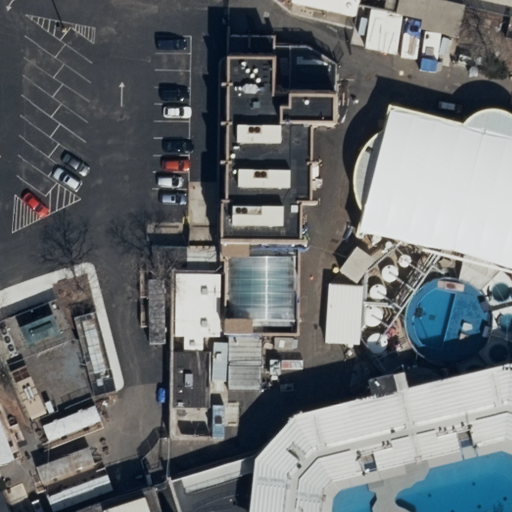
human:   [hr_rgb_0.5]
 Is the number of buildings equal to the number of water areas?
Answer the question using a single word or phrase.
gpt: no

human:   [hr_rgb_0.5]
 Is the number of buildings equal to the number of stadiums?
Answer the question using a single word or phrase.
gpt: no

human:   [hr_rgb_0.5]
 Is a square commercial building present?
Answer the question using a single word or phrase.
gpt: no

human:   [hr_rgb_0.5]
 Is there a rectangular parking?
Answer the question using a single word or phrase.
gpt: yes

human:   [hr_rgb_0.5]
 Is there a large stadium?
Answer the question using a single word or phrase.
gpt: no

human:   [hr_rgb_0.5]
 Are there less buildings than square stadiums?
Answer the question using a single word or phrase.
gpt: no

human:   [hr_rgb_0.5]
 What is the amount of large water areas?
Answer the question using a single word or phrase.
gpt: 0

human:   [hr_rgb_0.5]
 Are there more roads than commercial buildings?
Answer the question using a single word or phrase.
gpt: yes

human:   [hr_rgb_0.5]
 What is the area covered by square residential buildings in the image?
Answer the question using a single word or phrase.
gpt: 0m2

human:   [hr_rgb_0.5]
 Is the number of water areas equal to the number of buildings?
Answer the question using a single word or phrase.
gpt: no

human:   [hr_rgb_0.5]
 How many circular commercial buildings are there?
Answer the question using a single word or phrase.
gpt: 0

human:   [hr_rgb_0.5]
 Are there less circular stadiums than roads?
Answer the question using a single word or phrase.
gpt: yes

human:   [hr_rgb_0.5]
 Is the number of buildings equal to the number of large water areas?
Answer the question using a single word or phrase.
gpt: no

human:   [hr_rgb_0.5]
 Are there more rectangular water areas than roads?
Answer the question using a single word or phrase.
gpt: no

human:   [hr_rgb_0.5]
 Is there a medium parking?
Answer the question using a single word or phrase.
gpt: no

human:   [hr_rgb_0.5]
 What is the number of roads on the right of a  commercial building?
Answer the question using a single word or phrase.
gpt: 0

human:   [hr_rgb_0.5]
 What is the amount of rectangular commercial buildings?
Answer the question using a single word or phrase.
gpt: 0

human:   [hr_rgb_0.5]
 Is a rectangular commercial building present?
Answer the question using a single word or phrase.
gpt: no

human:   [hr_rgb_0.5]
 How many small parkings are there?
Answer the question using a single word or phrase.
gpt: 1

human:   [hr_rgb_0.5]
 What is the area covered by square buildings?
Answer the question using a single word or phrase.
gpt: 0m2

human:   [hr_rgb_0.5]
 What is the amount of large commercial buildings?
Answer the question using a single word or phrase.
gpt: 0

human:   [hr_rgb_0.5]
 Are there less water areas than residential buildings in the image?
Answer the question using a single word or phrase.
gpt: yes

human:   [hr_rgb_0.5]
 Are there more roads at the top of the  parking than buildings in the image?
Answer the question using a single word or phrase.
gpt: no

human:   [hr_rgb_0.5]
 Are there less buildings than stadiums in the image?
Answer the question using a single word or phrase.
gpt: no

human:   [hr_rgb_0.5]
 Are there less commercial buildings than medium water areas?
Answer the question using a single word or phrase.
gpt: yes

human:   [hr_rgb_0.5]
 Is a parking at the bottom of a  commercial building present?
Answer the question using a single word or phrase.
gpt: no

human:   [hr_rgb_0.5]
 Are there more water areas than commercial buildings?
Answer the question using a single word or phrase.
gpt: yes

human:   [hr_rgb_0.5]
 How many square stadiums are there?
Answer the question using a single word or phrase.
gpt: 0

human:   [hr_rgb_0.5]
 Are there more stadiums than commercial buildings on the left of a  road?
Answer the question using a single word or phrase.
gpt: yes

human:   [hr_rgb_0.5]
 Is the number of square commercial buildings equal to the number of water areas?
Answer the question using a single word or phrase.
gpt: no

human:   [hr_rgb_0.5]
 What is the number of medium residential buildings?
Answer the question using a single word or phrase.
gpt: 1

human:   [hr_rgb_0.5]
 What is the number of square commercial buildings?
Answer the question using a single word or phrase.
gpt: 0

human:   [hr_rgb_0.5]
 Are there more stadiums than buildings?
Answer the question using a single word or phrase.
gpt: no

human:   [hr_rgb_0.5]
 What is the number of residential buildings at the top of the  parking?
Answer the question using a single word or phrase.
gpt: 6

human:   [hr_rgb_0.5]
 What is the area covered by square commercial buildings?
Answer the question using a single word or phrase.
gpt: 0m2

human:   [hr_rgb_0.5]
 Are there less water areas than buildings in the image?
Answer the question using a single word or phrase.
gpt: yes